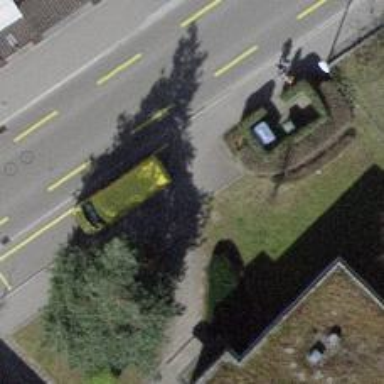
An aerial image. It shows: Asphalt sidewalk.